Question: I encounter each time when try to run project.
An internal error occurred during: "Launching ".

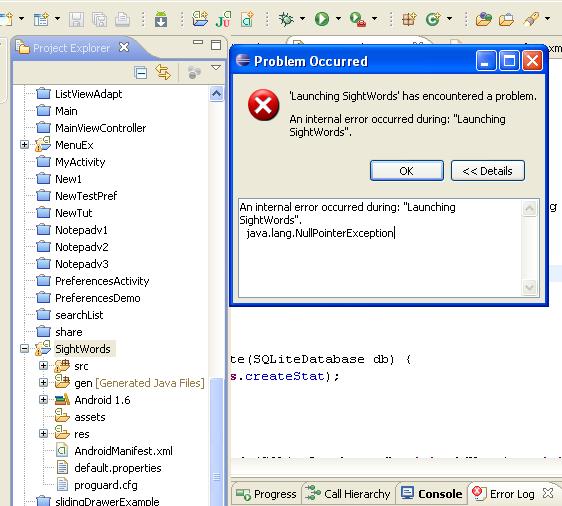
Answer: This may be due to a lack of AVD being selected or created for your project. Check the run configuration you have set up and under the 'target' tab, make sure you have at least 1 AVD available and selected. Several ways to get there, but you can use Project->Properties->Run/Debug Settings ... once there, double click your project name.